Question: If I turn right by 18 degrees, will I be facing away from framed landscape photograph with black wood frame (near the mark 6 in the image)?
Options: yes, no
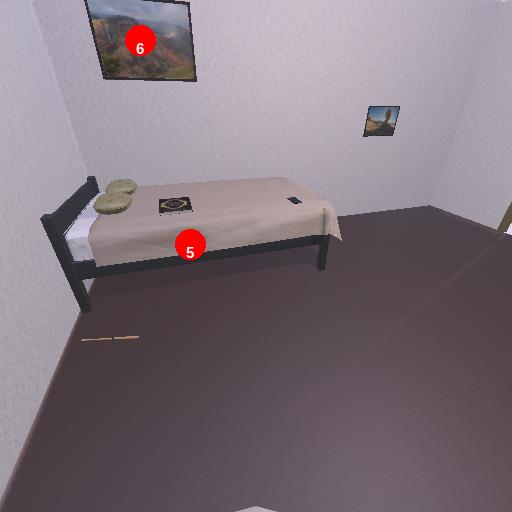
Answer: yes